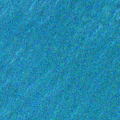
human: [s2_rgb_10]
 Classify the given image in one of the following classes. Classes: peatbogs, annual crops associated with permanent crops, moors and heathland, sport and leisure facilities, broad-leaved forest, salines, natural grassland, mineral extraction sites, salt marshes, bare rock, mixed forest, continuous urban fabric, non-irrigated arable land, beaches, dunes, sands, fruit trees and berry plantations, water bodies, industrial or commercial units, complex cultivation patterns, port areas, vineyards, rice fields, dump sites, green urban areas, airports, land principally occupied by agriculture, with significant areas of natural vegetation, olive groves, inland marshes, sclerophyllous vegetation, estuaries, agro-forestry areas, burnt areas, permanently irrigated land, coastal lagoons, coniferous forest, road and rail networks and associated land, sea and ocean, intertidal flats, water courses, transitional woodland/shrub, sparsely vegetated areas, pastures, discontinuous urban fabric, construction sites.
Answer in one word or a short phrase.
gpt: sea and ocean